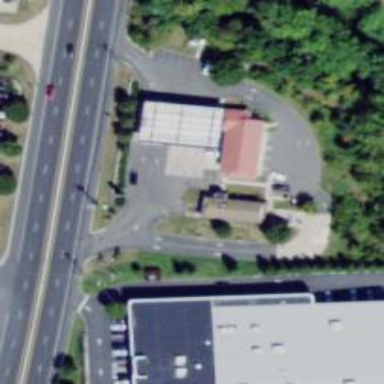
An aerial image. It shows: Convenience shop.